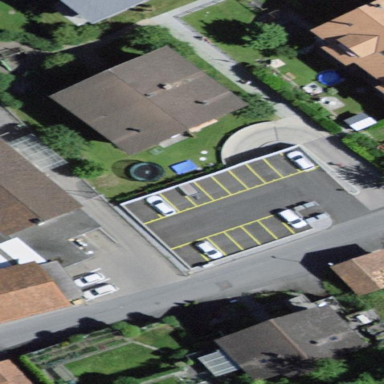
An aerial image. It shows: Parking area with asphalt surface.